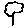
Label: tree